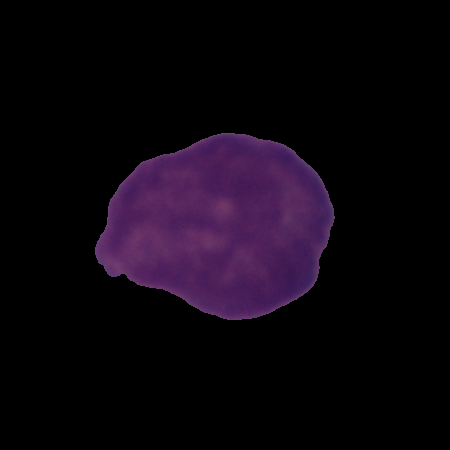
Label: cancer